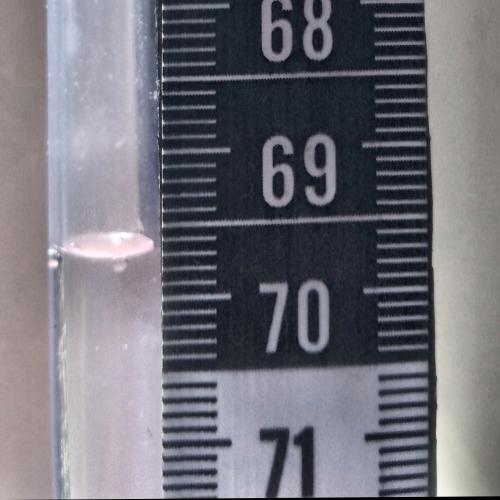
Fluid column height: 69.6 cm